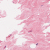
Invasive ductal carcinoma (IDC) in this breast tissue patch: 0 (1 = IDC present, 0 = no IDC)